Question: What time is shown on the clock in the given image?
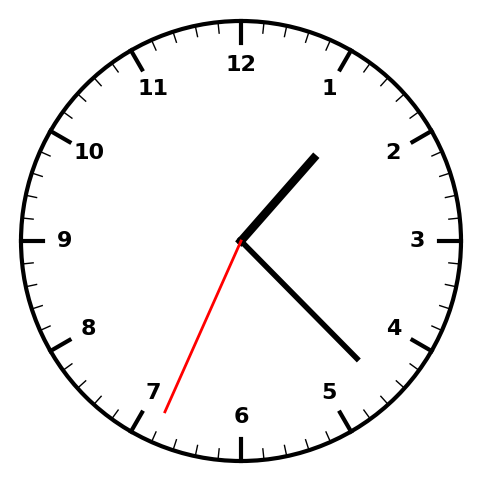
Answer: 01:22:34